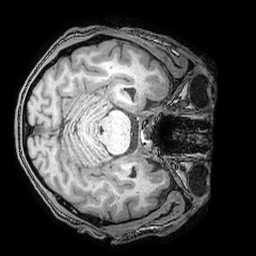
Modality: T1w
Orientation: axial
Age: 47
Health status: ill
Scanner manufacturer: philips
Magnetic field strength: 3 T
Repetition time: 0.007 s
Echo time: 0.0035 s